Interaction volume radius: 10 \u00c5
Interaction volume height: 20 \u00c5
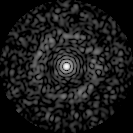
Disorder parameter: 0.8421